【题型】填空题　【知识点】立体几何　【难度】easy
已知正四棱台的侧棱长为$3$，两底面边长分别为$2$和$4$，则该四棱台的体积为$\underline{\quad\quad}$。
【解答】
【答案】$\boldsymbol{\frac{28\sqrt{7}}{3}}$
【分析】根据正四棱台的性质求出高，即可由体积公式求出。
【详解】如图，正四棱台$ABCD-A_1B_1C_1D_1$中，设下底面中心为$O$，上底面中心为$O_1$，
则$OO_1$即为四棱台的高，过$B_1$作$B_1E \perp BD$，则$B_1E=OO_1$，

在$Rt\triangle BEB_1$中，$BB_1=3$，$BE=2\sqrt{2}-\sqrt{2}=\sqrt{2}$，则$B_1E=\sqrt{3^2-(\sqrt{2})^2}=\sqrt{7}$，

又$S_{ABCD}=4^2=16$，$S_{A_1B_1C_1D_1}=2^2=4$，

所以该四棱台的体积为$V=\frac{1}{3}\left(16+\sqrt{16 \times 4}+4\right) \times \sqrt{7}=\frac{28\sqrt{7}}{3}$。

故答案为：$\boldsymbol{\frac{28\sqrt{7}}{3}}$

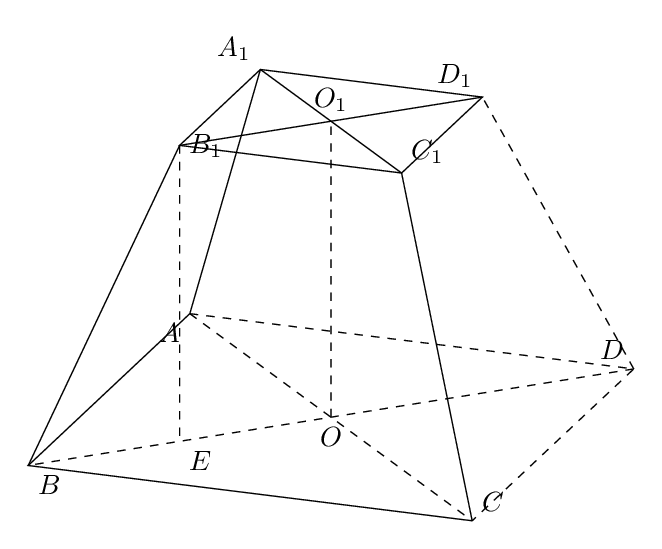